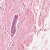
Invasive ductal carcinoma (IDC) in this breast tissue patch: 0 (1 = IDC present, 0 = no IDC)